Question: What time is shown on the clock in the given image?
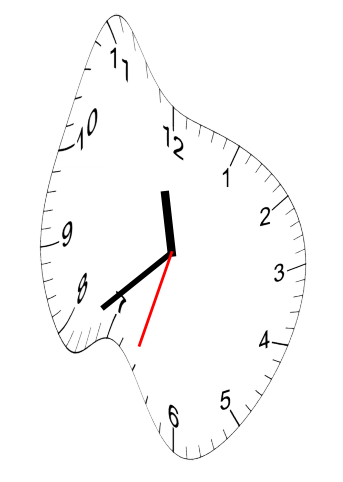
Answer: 11:38:33